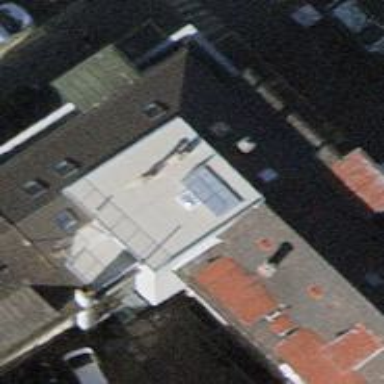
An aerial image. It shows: Restaurant.